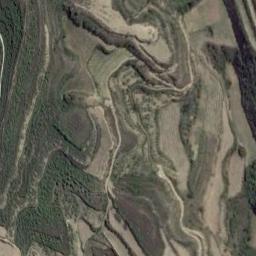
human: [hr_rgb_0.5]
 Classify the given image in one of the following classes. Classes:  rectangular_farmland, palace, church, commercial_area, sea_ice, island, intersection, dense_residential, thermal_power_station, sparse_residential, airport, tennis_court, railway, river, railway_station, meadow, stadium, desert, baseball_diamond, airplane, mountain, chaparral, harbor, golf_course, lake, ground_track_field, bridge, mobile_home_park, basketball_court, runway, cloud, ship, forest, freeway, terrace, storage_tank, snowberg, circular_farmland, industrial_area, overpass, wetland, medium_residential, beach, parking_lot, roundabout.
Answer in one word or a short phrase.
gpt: terrace